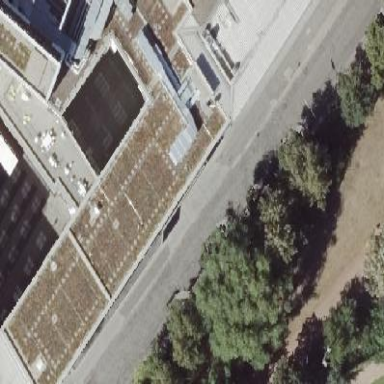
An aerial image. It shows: Office building.